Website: walmart
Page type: review-order
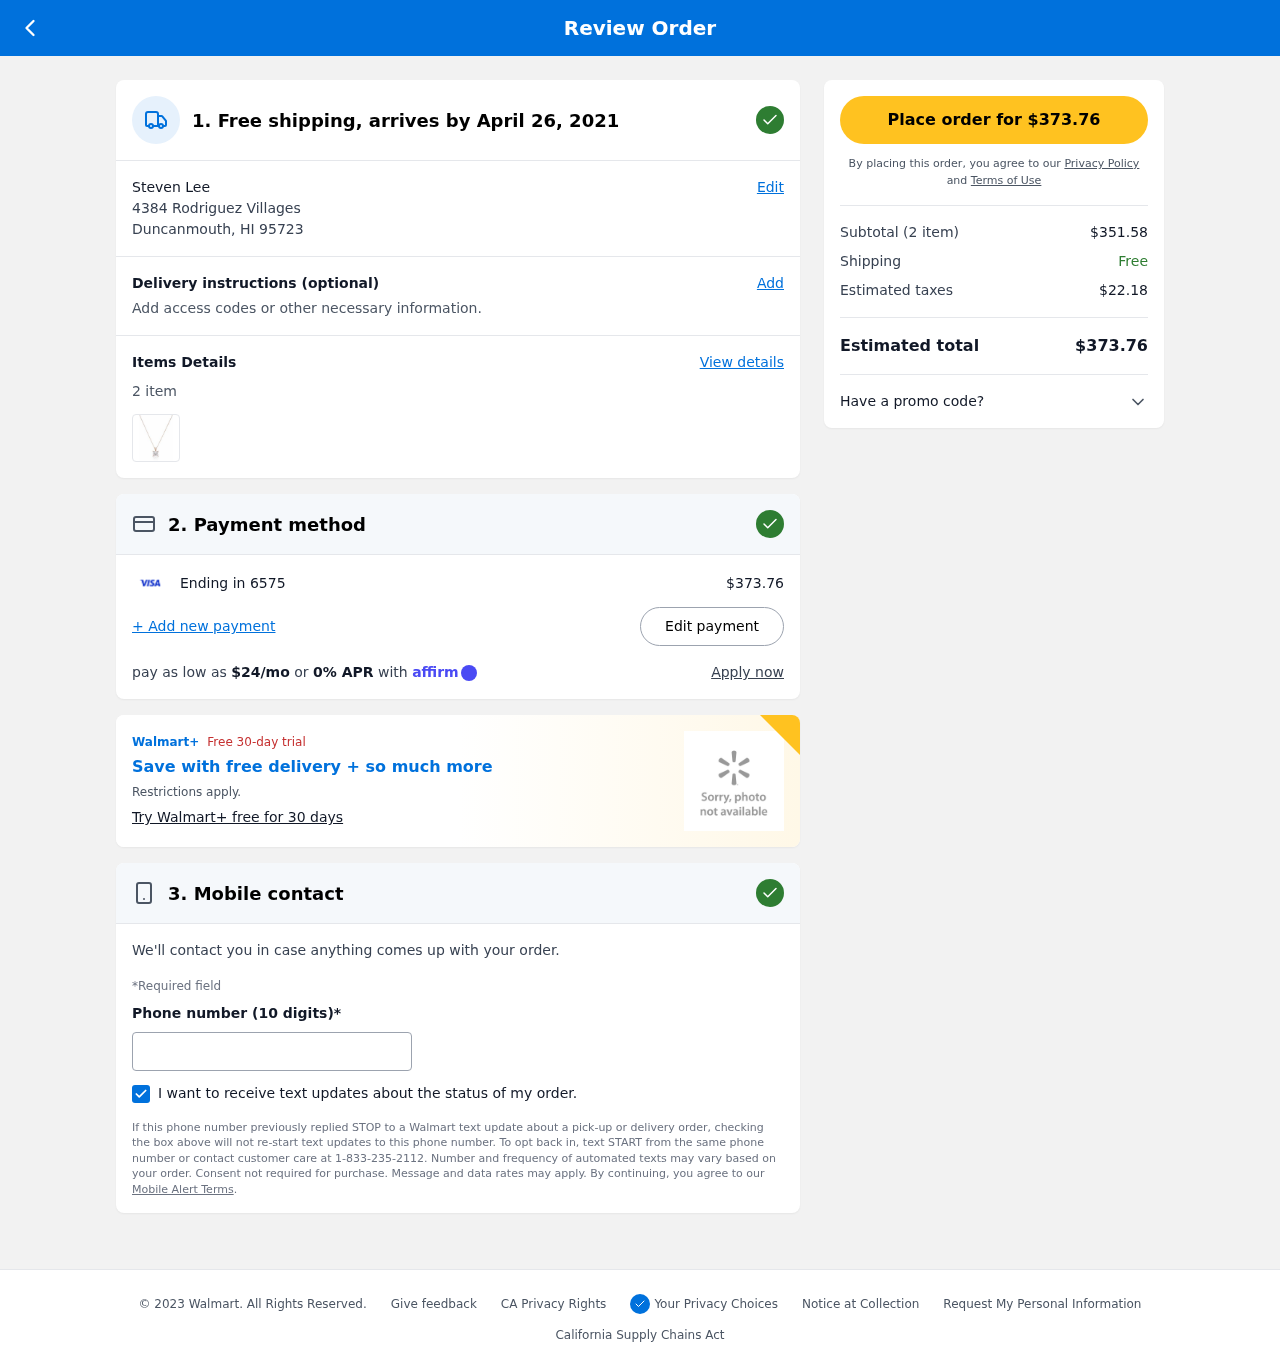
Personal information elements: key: PII_CARD_LAST4
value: Ending in 6575
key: PII_CITY_STATE_ZIP
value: Duncanmouth, HI 95723
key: PII_FULLNAME
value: Steven Lee
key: PII_PHONE
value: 8642859377
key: PII_STREET
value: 4384 Rodriguez Villages
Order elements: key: ORDER_DELIVERY_DATE
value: April 26, 2021
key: ORDER_NUM_ITEMS
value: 2 item
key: ORDER_NUM_ITEMS
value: Subtotal (2 item)
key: ORDER_TOTAL
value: $373.76
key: ORDER_TOTAL
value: Place order for $373.76
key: ORDER_MONTHLY_PAYMENT
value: $24/mo
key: ORDER_SUBTOTAL
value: $351.58
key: ORDER_TAX
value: $22.18